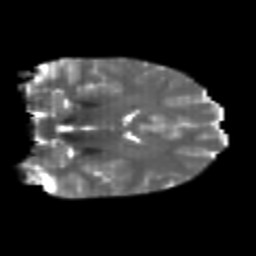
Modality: T2w
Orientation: coronal
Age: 25
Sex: female
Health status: healthy
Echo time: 0.074 s